Field crop: maize
Growth stage: 1
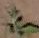
Species: atriplex